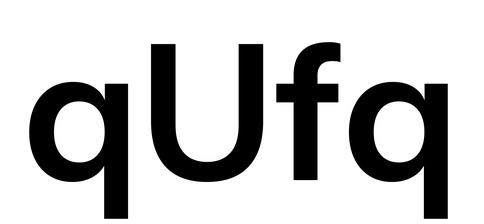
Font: InstrumentSans_SemiBold